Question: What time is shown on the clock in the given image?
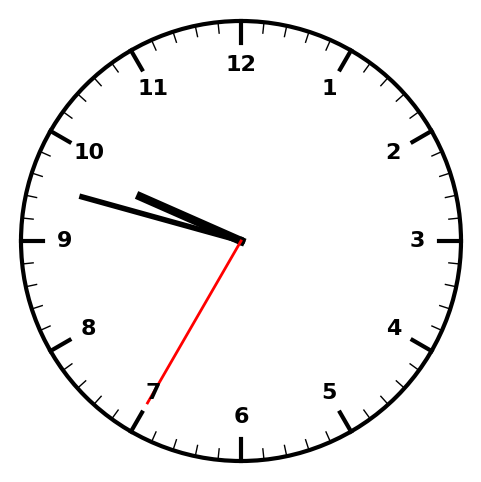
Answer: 09:47:35